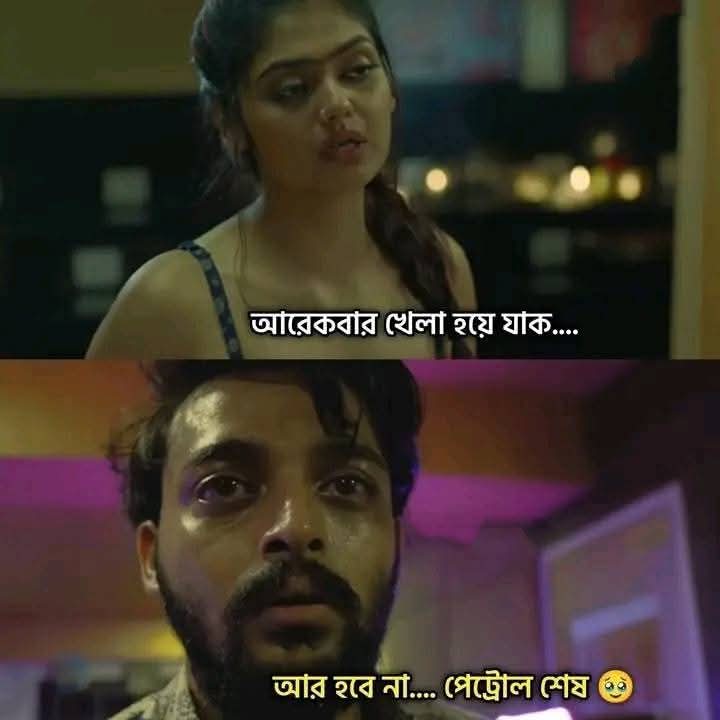
Text: আরেকবার খেলা হয়ে যাক.... আর হবে না.... পেট্রোল শেষ
Label: Non Hate